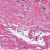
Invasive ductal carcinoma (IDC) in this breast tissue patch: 0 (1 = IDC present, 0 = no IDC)